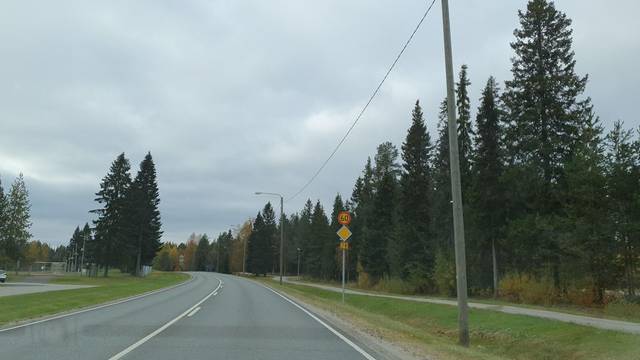
Region: Finland
Coordinates: 65.927, 26.514